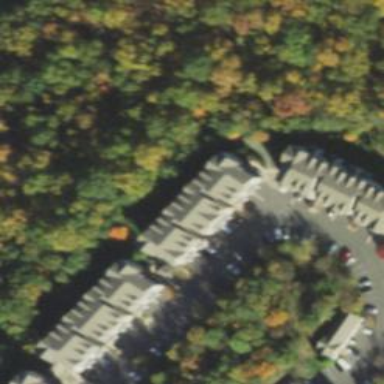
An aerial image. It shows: View of apartment building.